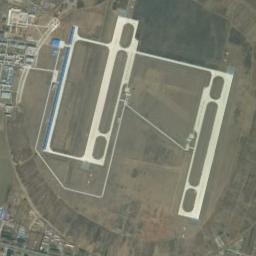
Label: airport